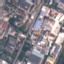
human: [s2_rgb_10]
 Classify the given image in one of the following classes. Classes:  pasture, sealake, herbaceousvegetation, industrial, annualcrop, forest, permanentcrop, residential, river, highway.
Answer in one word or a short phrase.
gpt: Industrial